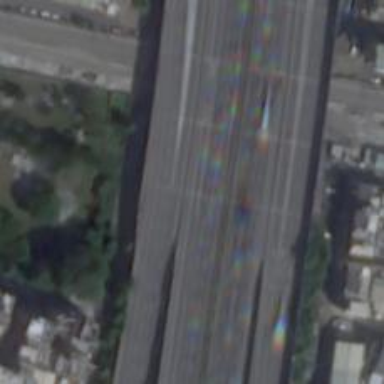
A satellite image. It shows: Bridge over motorway_link.